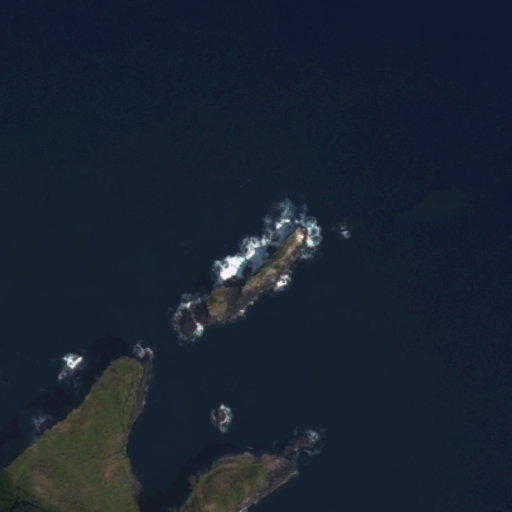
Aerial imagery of island in Hawaii named Mokumana containing only unknown